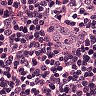
Metastatic tissue present: no